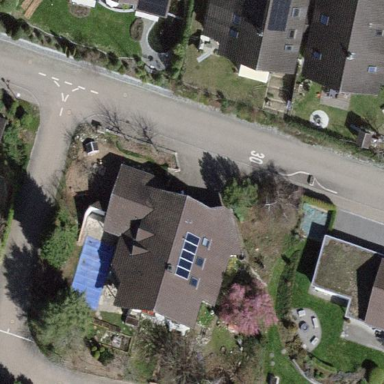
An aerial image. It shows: Simple and straightforward house.